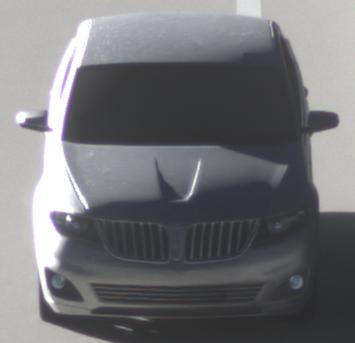
Make: Lincoln
Model: MKS
Detailed model: -
Model produced from: 2008
Model produced until: 2011
Doors: 4
Color: white
Road condition: dry road
Daytime: morning or afternoon
Contrast: high contrast